Field crop: maize
Growth stage: 1
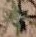
Species: atriplex